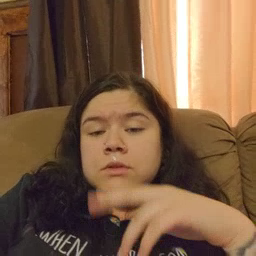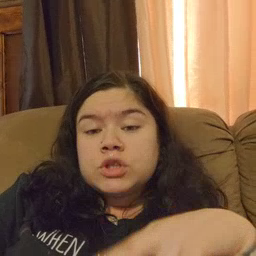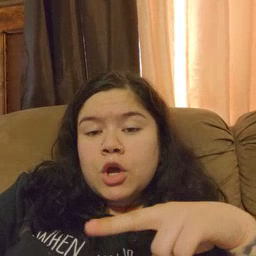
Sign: chair